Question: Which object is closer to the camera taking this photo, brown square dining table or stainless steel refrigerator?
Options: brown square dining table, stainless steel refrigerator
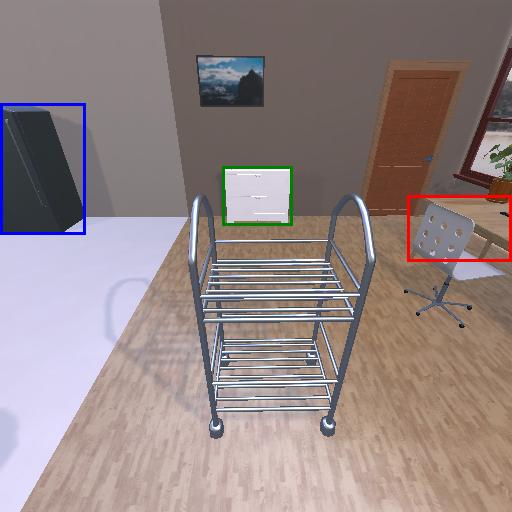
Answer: brown square dining table